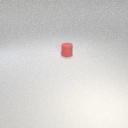
small red rubber cylinder